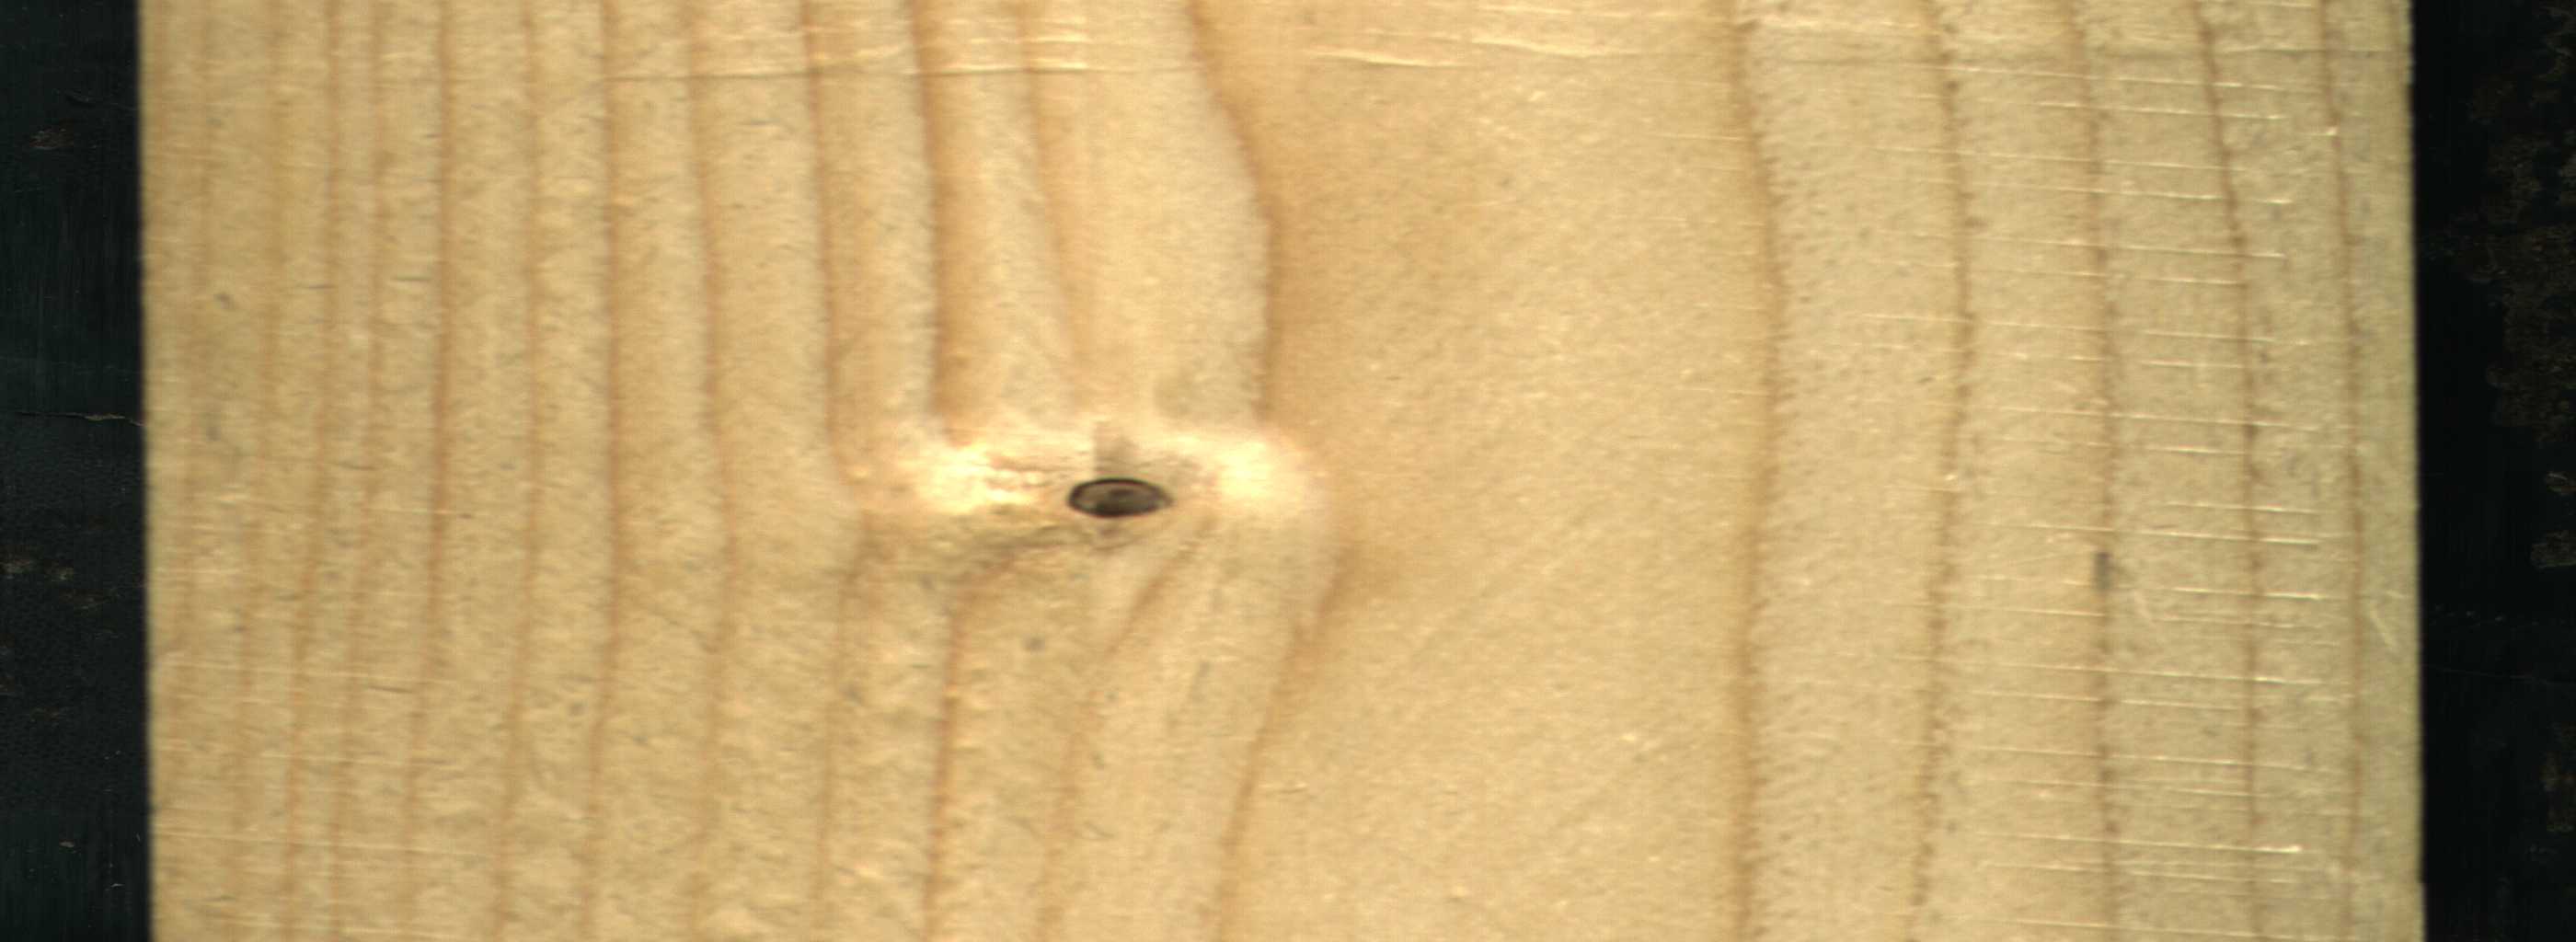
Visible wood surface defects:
Dead_Knot